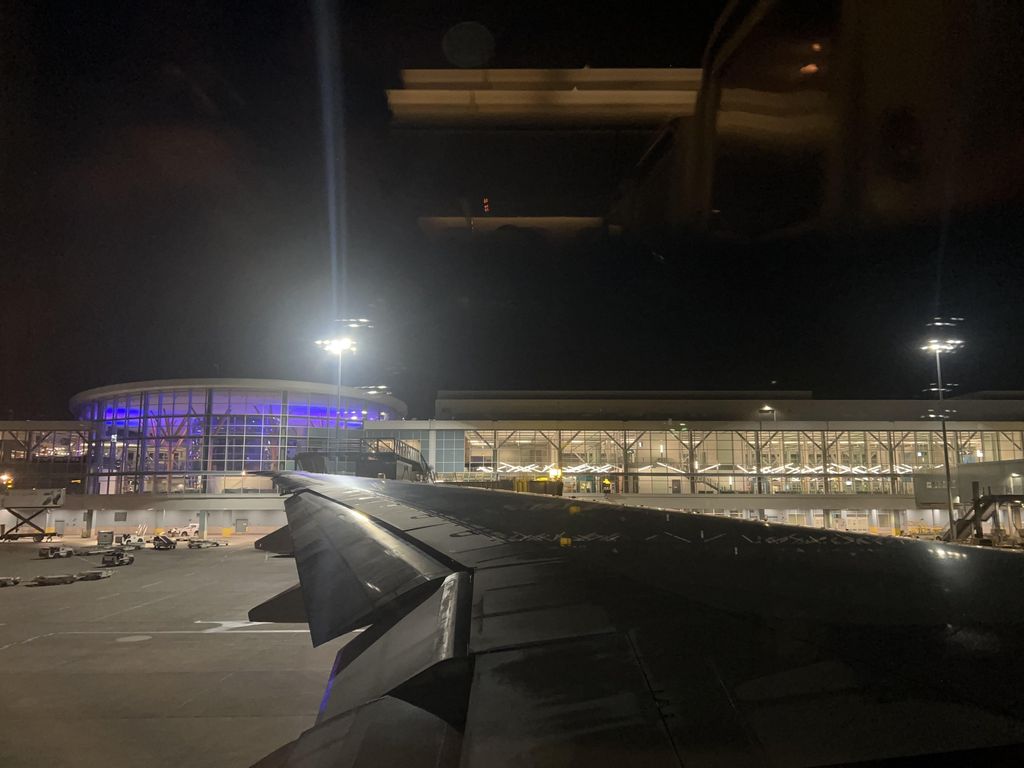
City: vancouver